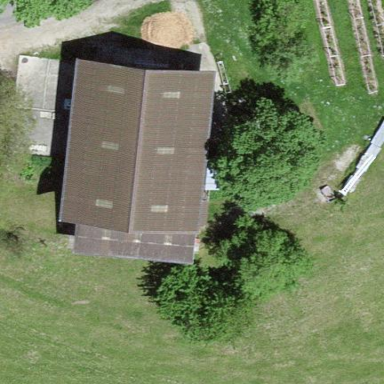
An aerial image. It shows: Rural barn.